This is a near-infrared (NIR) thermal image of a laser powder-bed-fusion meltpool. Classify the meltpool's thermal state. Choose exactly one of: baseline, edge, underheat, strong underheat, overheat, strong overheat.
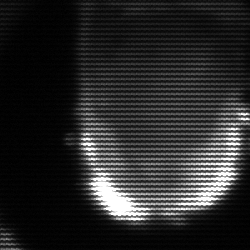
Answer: baseline